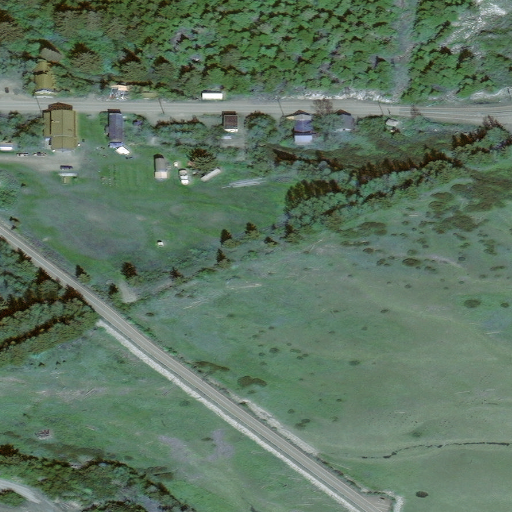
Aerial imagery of cape in Alaska named Eagle Point containing only unknown